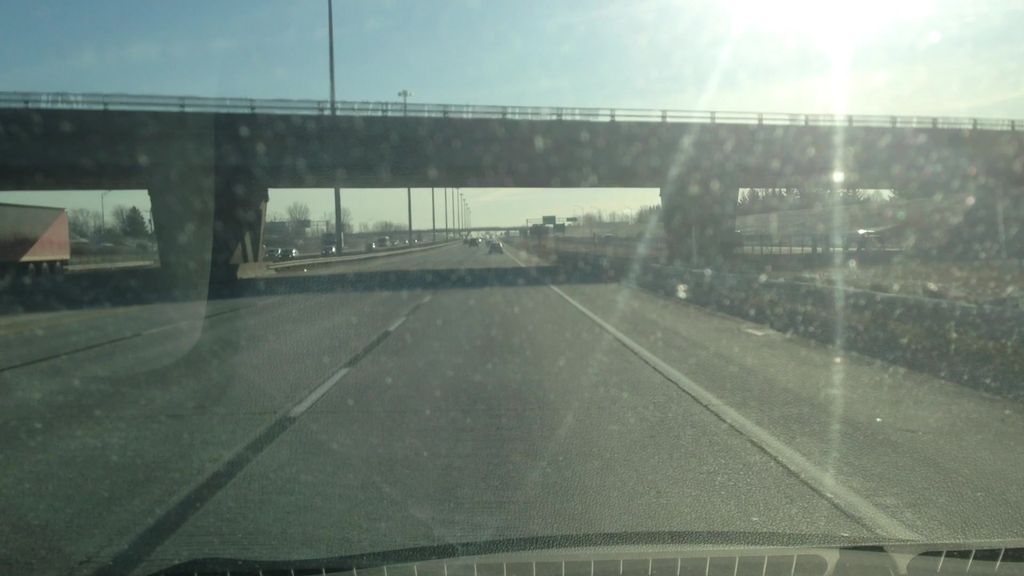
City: montreal